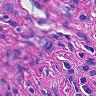
Metastatic tissue present: yes